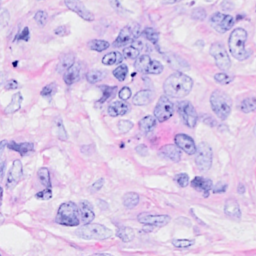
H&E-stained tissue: Breast